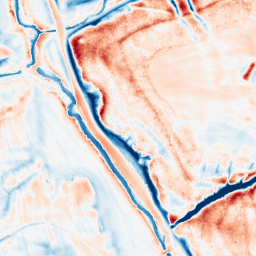
Category: classical
Decomposition family: uniform
Decomposition parameters: size: 20
Upsampling method: bicubic_16x
Upsampling parameters: scale: 16
Upsampling scale: 16